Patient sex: M
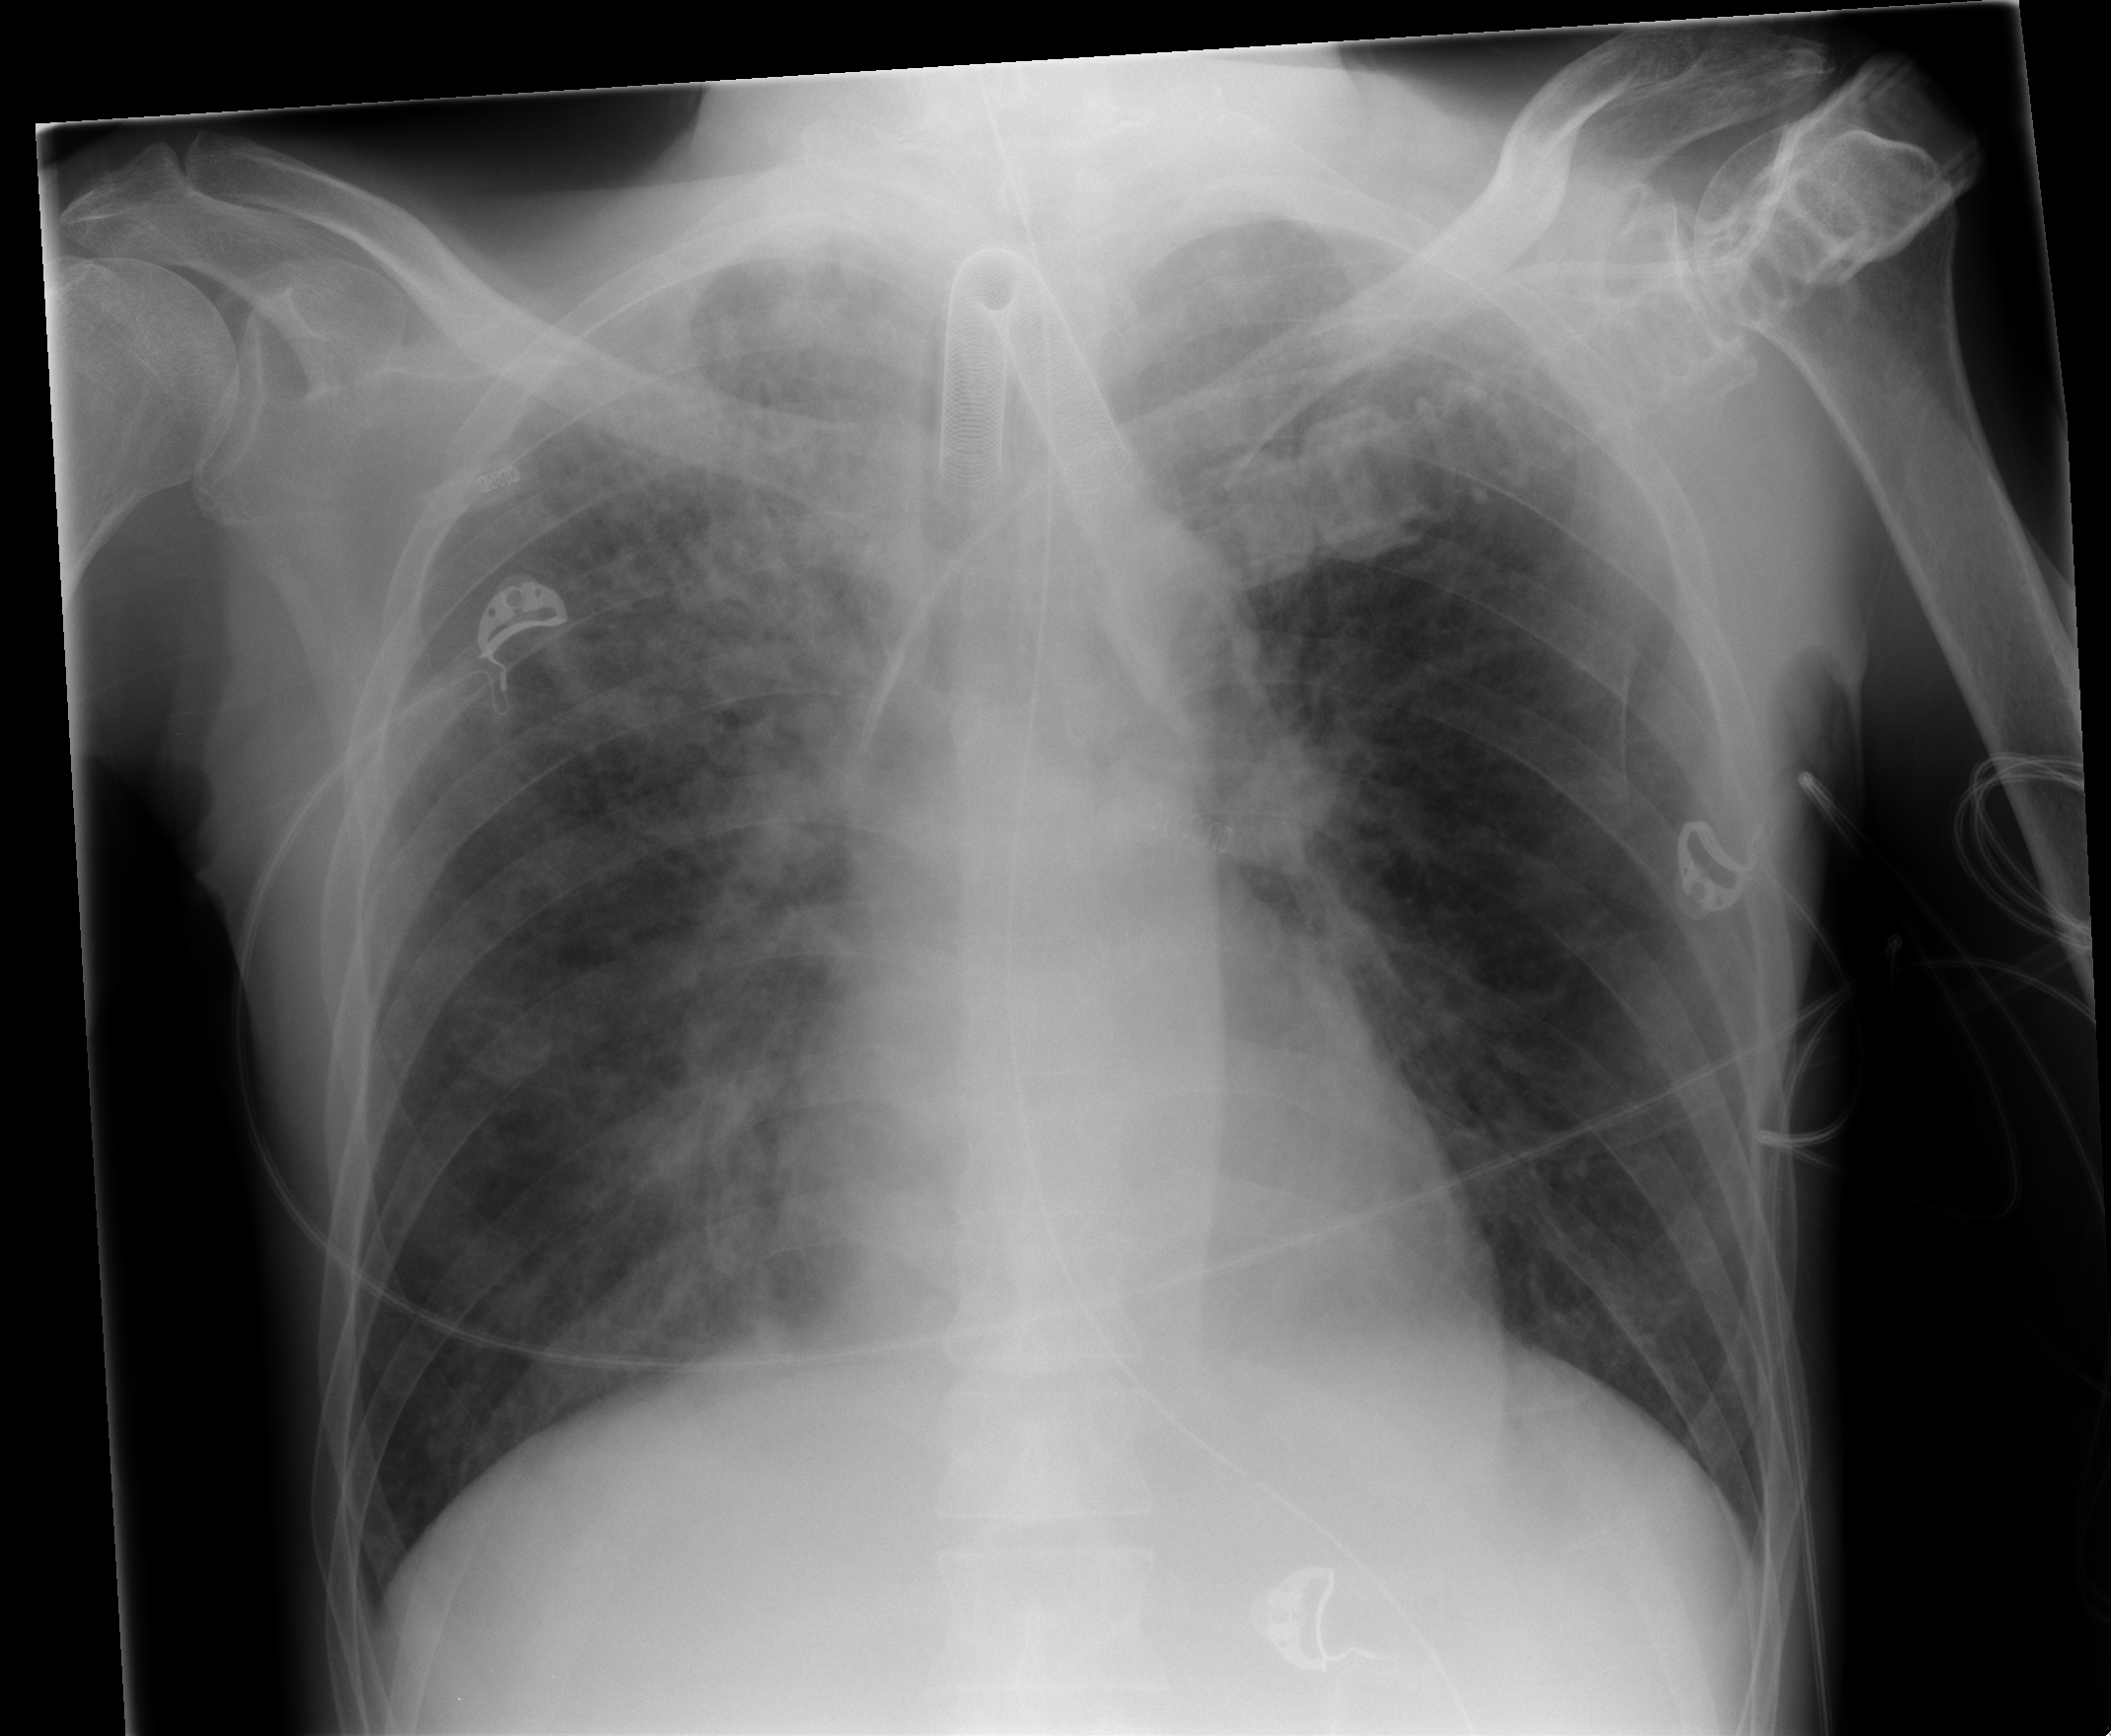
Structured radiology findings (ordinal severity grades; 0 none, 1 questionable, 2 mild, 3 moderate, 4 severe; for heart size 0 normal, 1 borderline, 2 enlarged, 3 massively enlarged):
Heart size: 0
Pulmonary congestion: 0
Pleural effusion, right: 0
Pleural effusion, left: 0
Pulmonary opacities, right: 2
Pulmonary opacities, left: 1
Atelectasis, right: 0
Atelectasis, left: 0